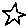
Label: star